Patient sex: M
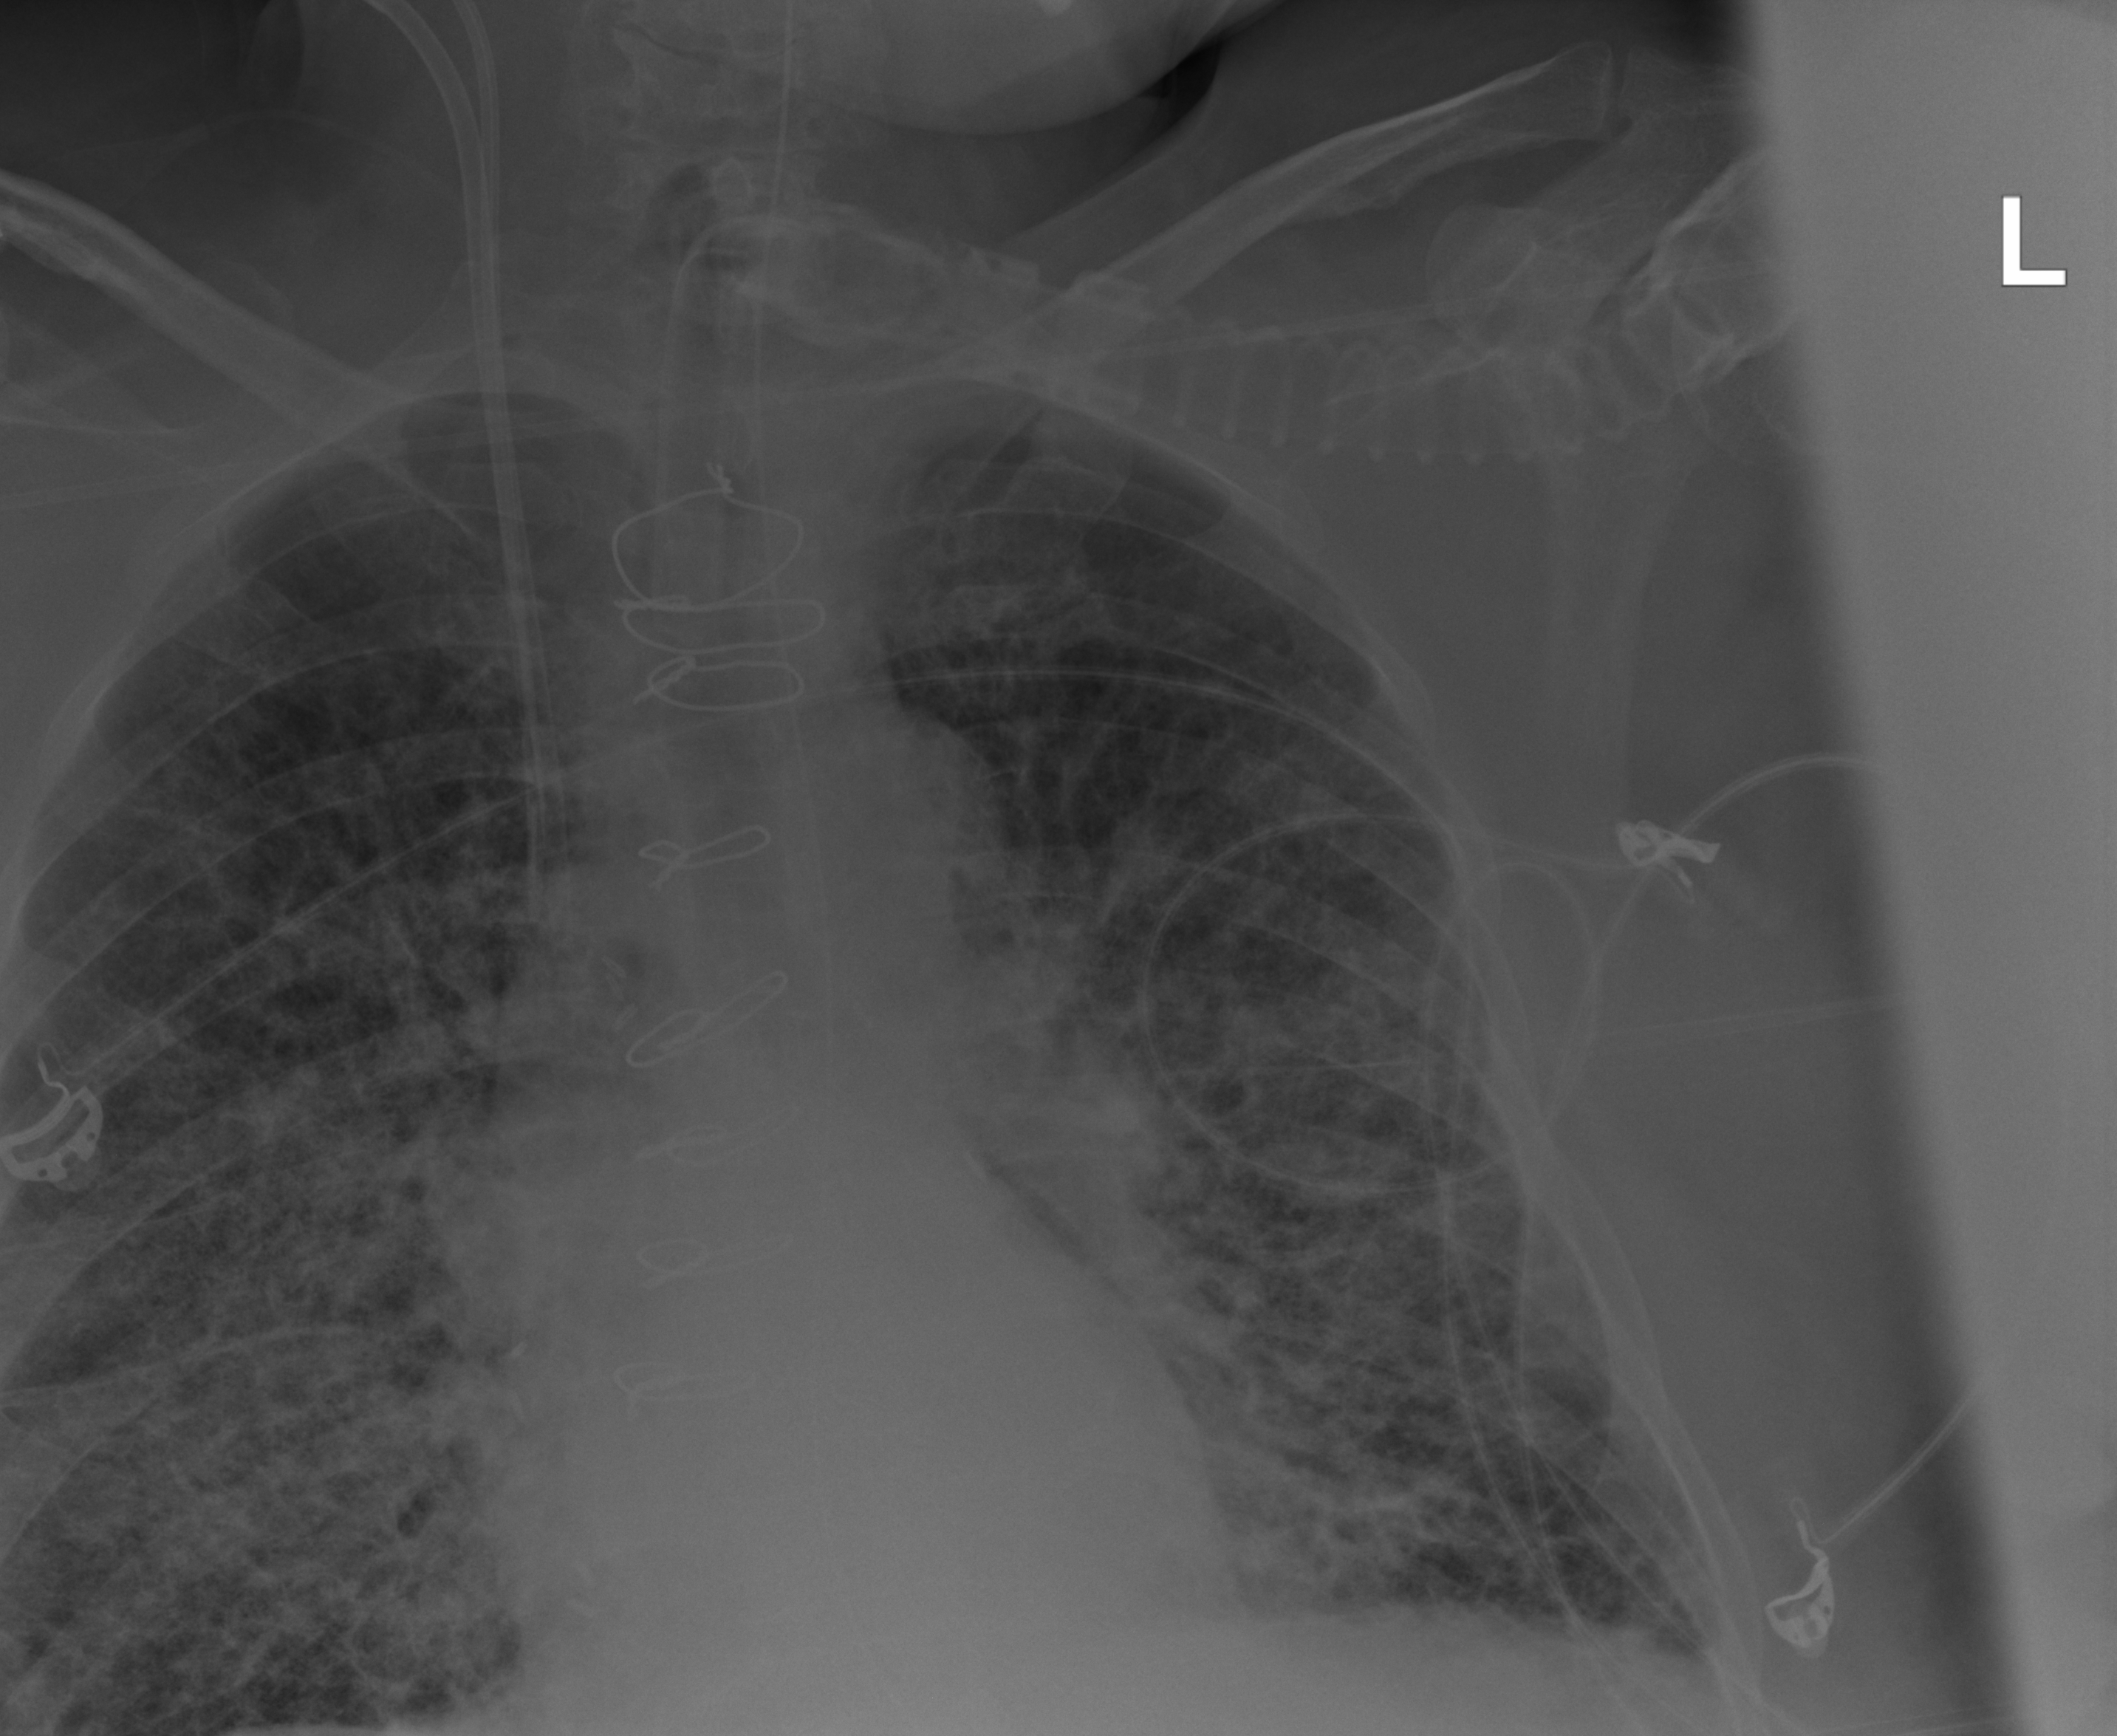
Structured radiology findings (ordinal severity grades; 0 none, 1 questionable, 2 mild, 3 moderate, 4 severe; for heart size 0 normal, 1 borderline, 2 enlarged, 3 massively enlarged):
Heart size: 0
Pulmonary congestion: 0
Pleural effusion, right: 0
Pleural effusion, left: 0
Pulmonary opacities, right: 3
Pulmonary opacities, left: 3
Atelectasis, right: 1
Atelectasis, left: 1